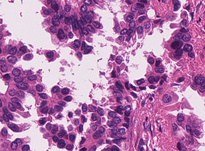
Tumor epithelial tissue: yes
Tumor-associated stroma tissue: yes
Normal tissue: no